I will show an image sequence of human cooking. I have annotated the images with numbered circles. Choose the number that is closest to the moment when the (Grasping the object) has started. You are a five-time world champion in this game. Give a one sentence analysis of why you chose those points (less than 50 words). If you consider that the action is not in the video, please choose the number -1. Provide your answer at the end in a json file of this format: {"points": []}
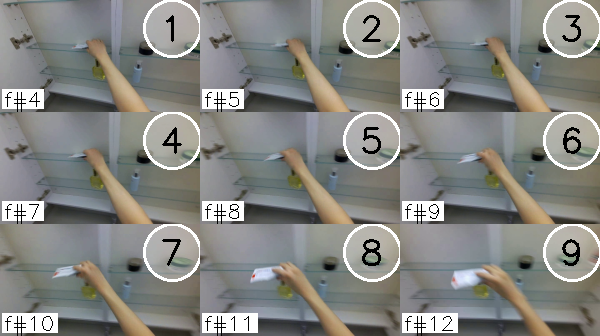
Frame 1 shows the clearest moment of hand-object contact.
{"points": [1]}